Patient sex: M
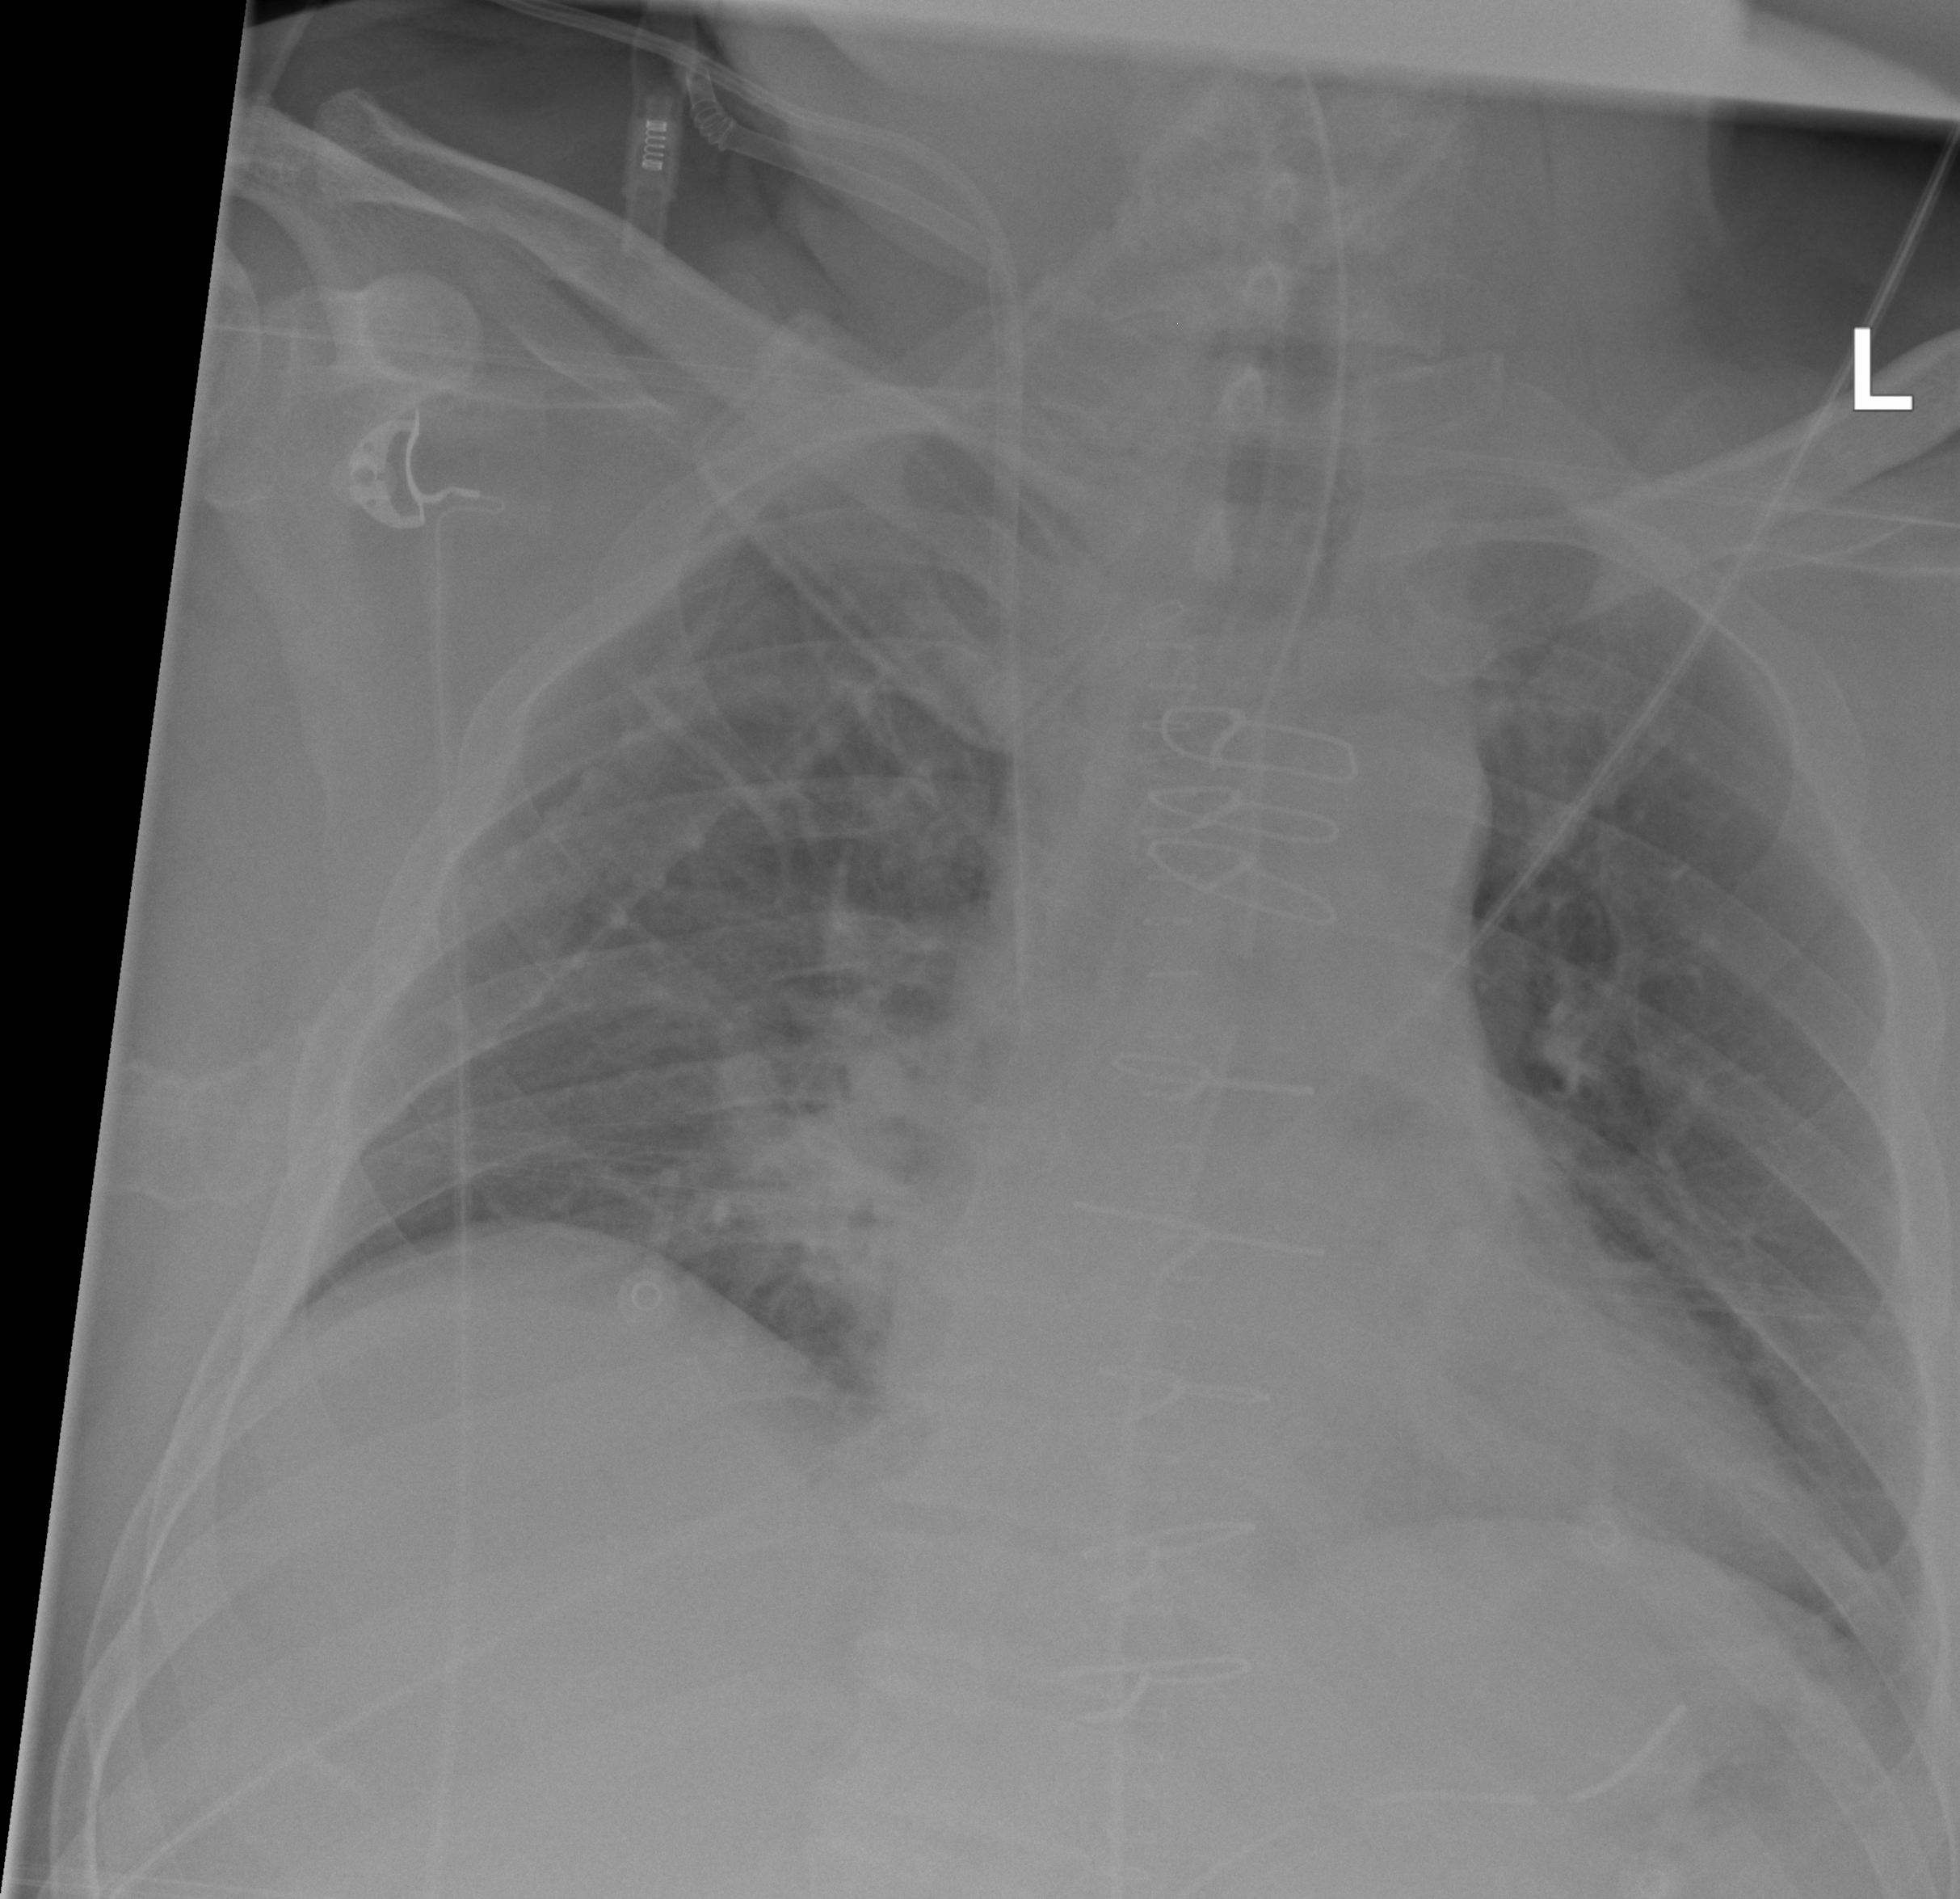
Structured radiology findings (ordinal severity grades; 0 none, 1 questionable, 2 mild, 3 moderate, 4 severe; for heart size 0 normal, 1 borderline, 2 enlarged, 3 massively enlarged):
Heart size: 1
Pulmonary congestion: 2
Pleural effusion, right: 0
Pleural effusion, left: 0
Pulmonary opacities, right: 2
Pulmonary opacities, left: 2
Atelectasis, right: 0
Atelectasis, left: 0